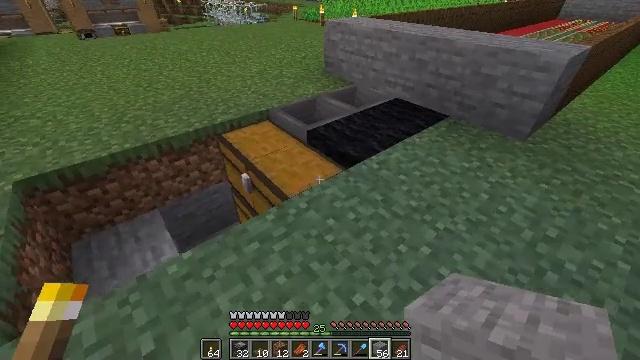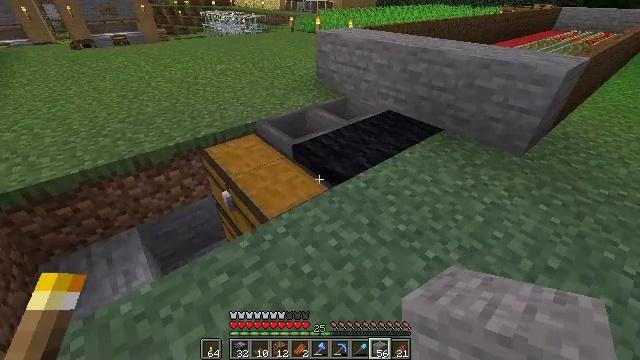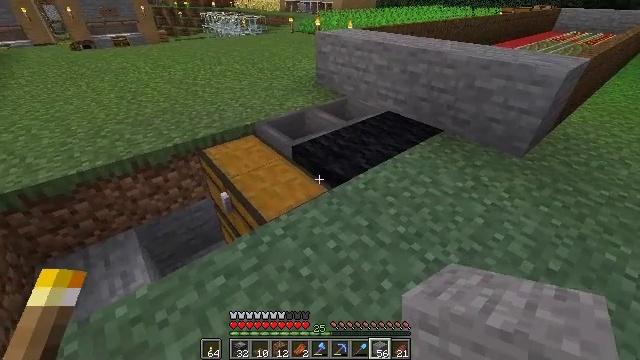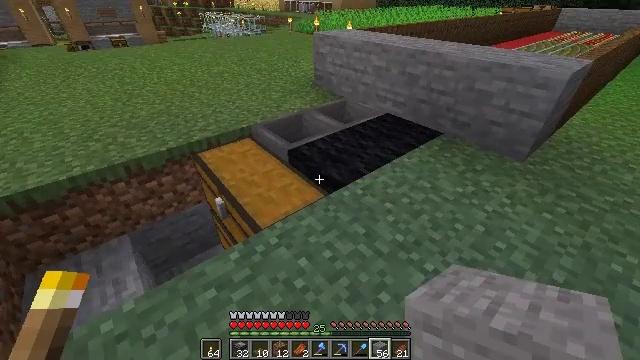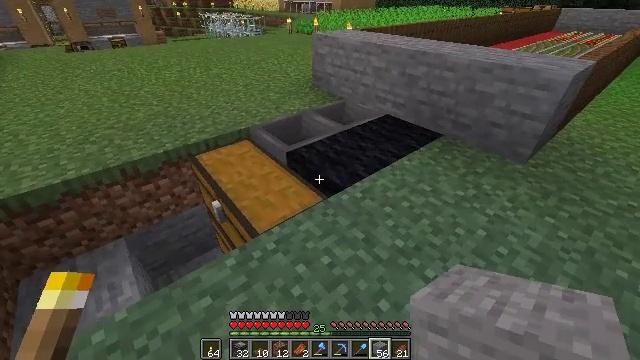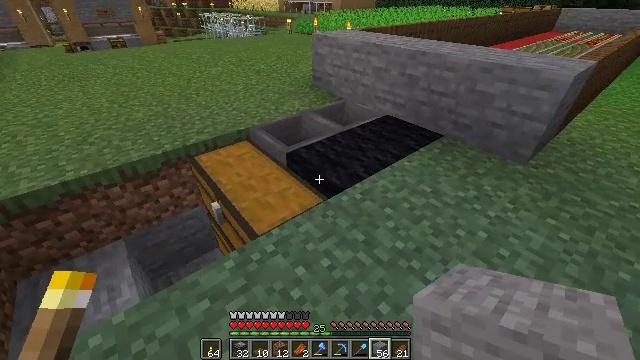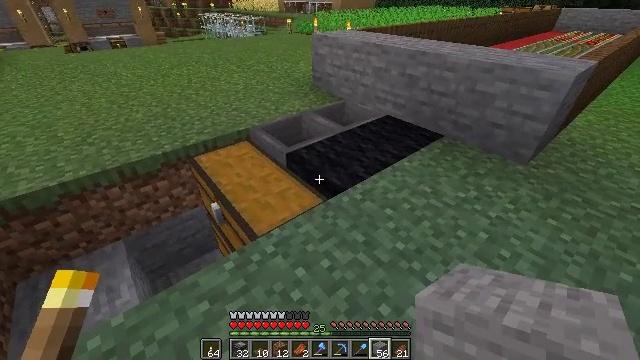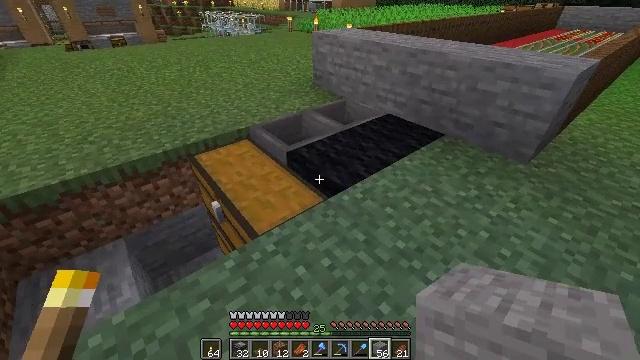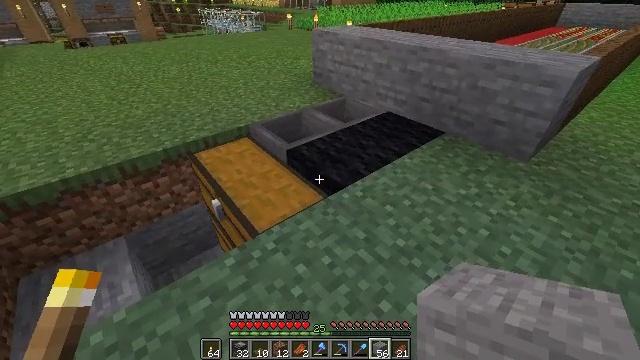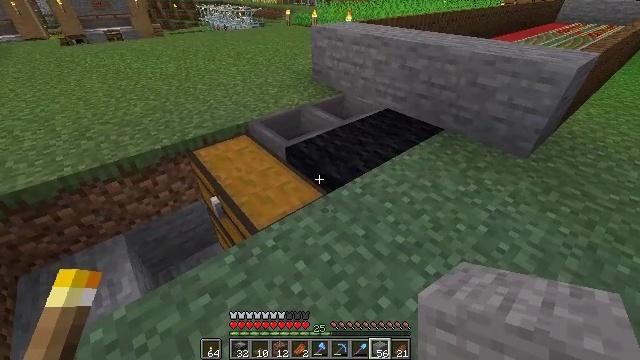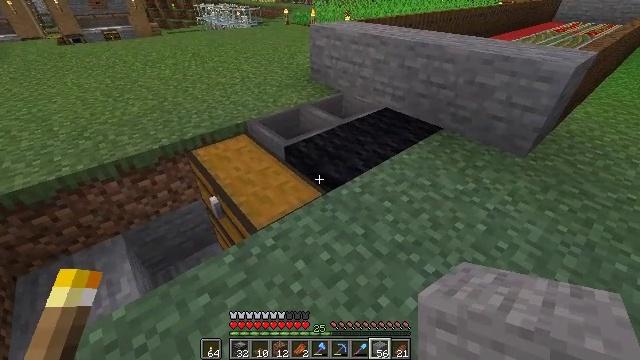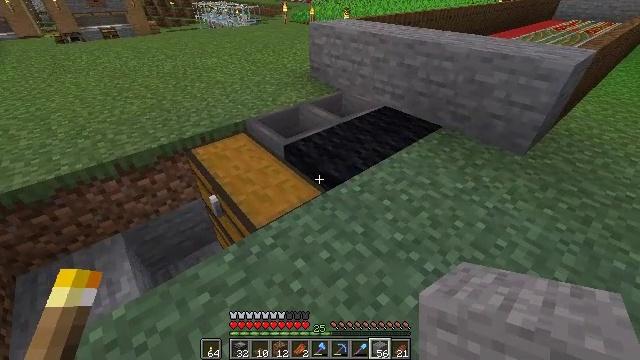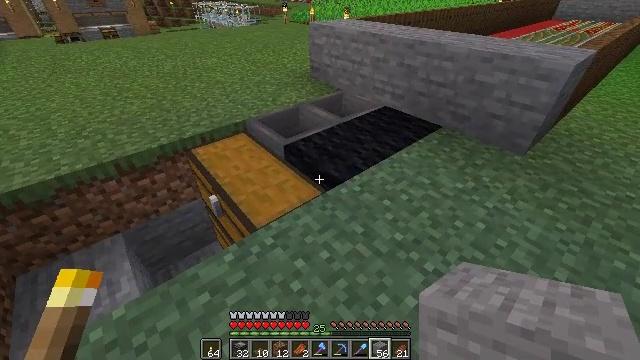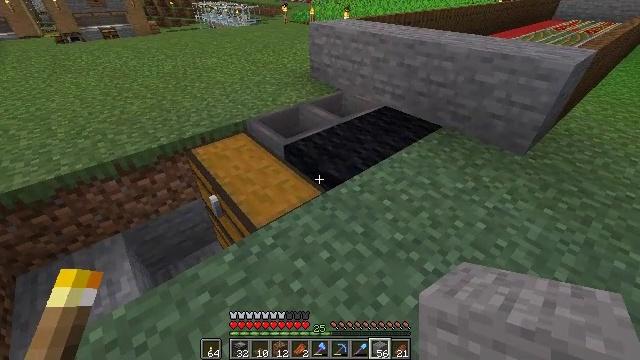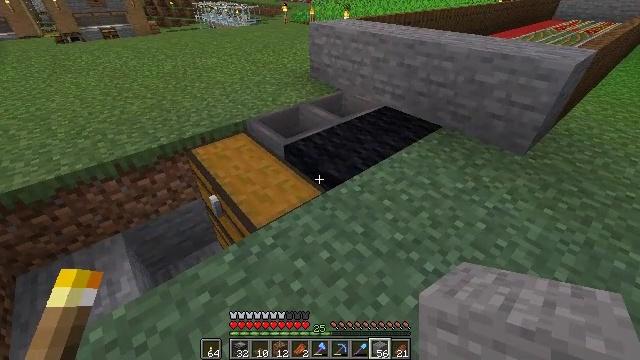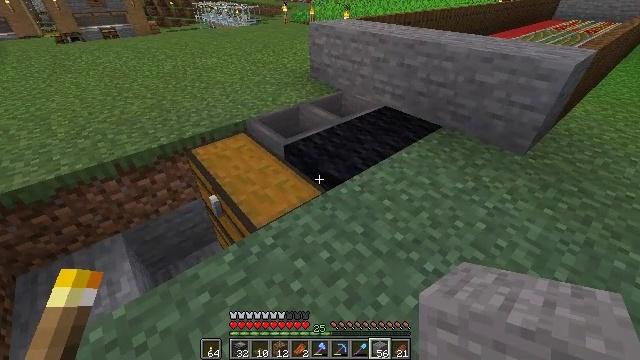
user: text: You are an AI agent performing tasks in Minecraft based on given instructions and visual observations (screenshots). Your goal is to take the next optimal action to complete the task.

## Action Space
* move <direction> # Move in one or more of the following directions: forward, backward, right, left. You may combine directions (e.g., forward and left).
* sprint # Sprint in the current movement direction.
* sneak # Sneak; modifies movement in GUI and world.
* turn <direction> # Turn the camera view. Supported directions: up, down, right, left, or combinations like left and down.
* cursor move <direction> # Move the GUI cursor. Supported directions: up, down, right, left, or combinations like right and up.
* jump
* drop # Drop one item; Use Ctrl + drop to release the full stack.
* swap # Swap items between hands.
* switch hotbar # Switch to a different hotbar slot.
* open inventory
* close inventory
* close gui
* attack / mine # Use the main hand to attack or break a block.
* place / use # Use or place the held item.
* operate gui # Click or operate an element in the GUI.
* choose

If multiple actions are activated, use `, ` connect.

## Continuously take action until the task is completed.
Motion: motion action
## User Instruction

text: Collect black wool by attacking the block.
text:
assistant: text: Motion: move forward, turn up
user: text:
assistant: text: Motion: no_op
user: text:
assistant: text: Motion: no_op
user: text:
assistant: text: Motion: no_op
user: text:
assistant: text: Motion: no_op
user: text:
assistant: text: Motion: no_op
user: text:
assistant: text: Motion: no_op
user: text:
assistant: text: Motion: no_op
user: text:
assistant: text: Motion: no_op
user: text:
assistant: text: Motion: no_op
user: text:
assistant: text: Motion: no_op
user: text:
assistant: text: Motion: no_op
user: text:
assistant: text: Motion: no_op
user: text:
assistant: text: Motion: no_op
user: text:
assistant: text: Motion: no_op
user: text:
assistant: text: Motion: no_op
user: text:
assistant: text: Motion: no_op
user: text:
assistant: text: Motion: no_op
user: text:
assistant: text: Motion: no_op
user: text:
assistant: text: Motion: no_op
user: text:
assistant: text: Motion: no_op
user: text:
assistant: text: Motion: no_op
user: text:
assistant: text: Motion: no_op
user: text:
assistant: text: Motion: no_op
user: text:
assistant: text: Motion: no_op
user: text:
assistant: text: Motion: no_op
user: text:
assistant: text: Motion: turn right
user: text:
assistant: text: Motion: turn right
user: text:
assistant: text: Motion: turn right
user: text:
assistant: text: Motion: no_op